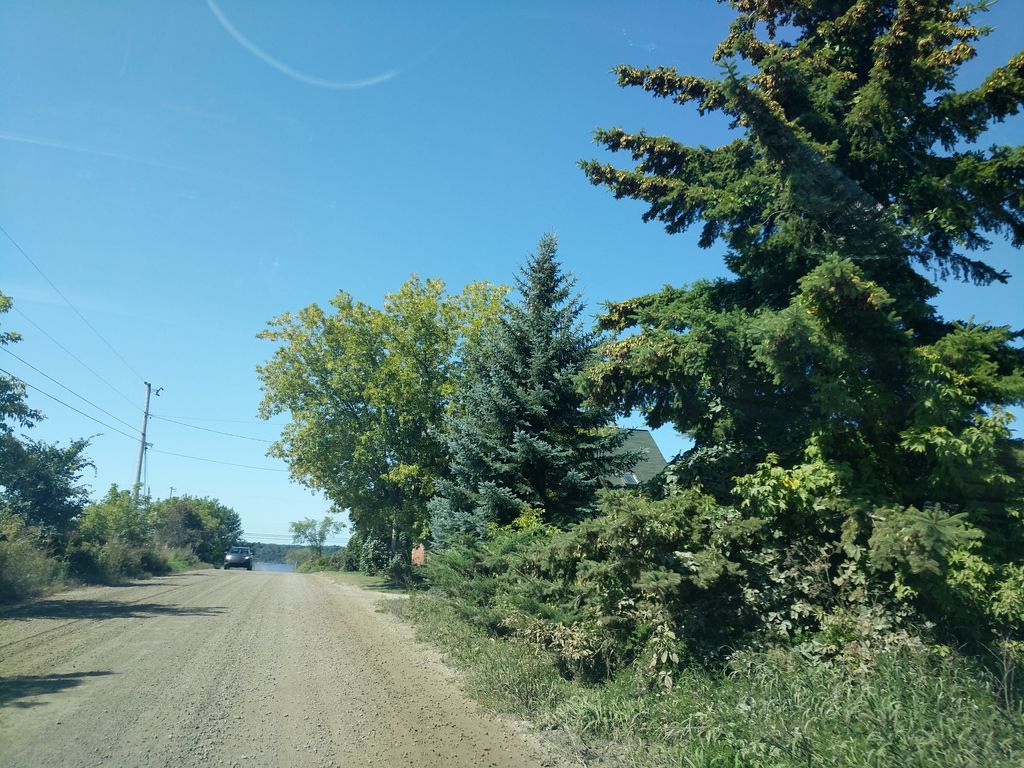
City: ottawa-gatineau